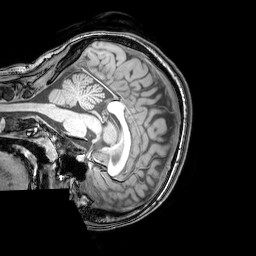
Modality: T1w
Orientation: sagittal
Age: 22
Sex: female
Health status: healthy
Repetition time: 0.081 s
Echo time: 0.037 s